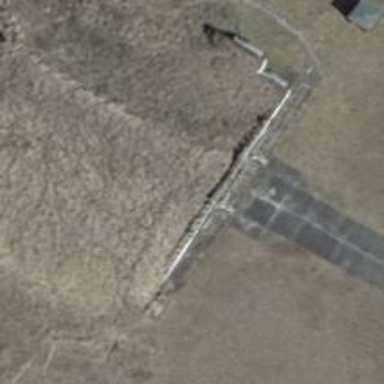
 specifically hardened aircraft shelter hangar."